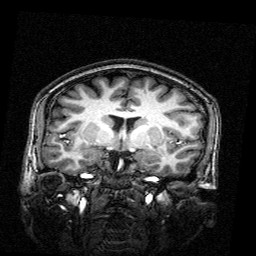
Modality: T1w
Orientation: sagittal
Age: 26
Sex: female